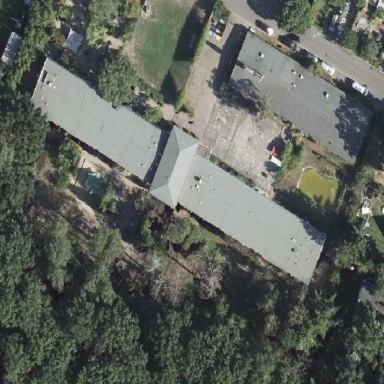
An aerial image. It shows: Kindergarten building.